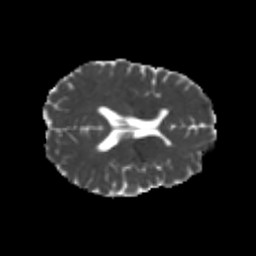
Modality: MD
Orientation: axial
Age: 23
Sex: female
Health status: healthy
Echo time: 0.074 s